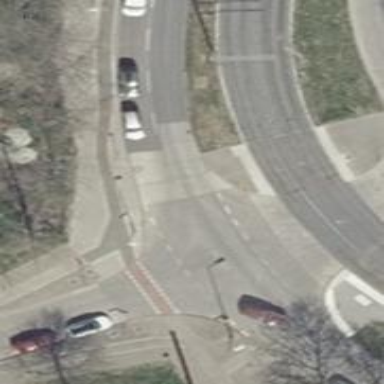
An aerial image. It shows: Unmarked crossing on the road.